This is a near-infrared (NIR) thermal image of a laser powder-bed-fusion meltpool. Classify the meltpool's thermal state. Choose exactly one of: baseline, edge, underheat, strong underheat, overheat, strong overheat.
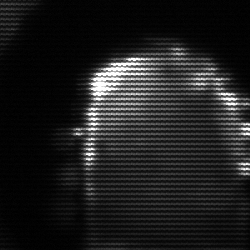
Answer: baseline